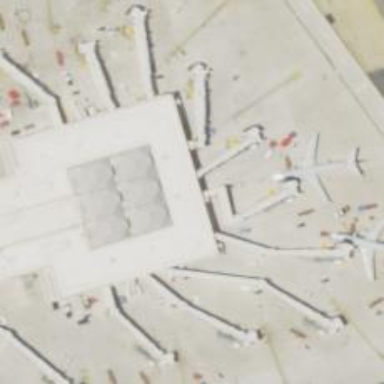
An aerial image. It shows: Airport gate.